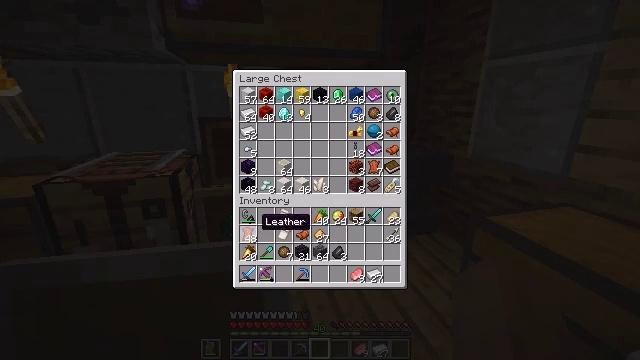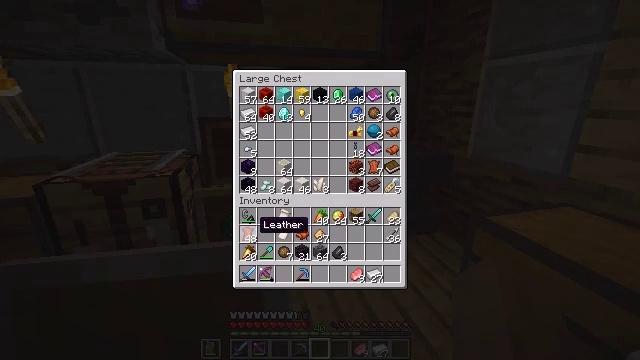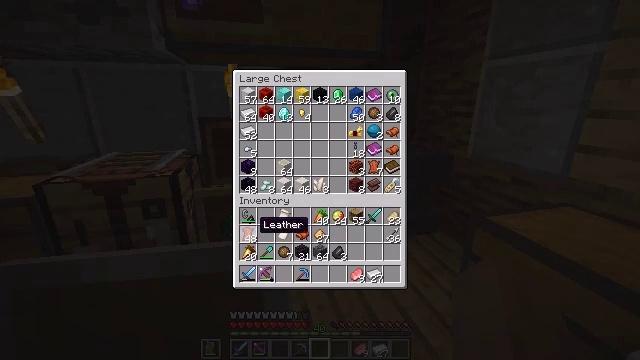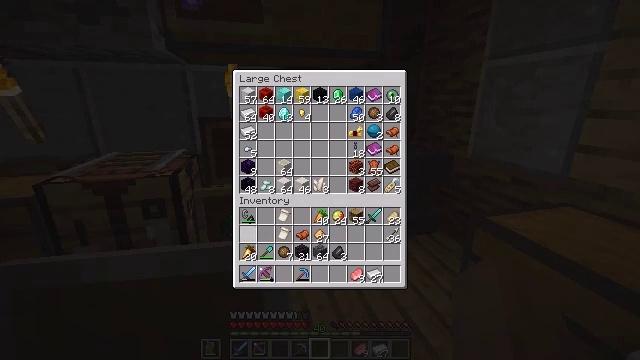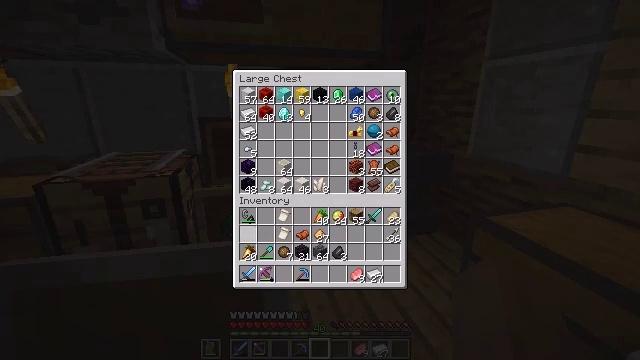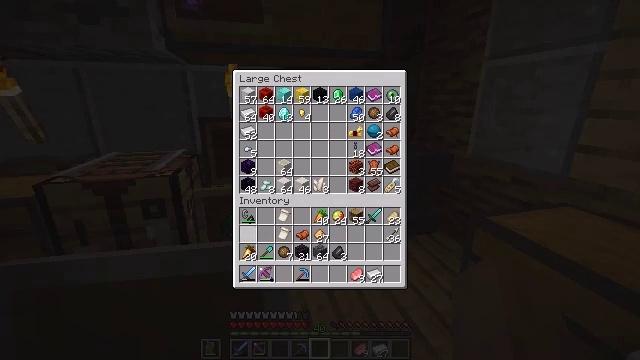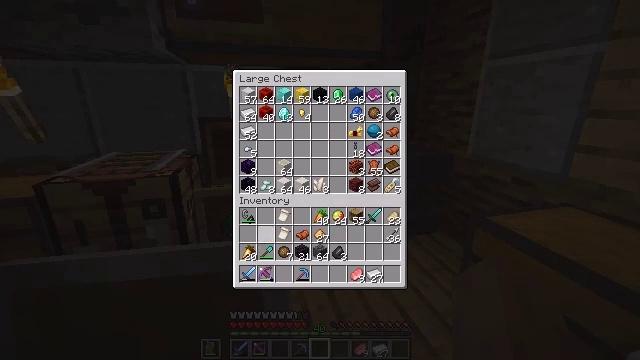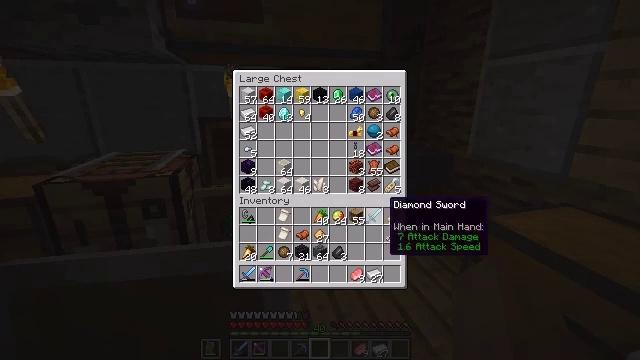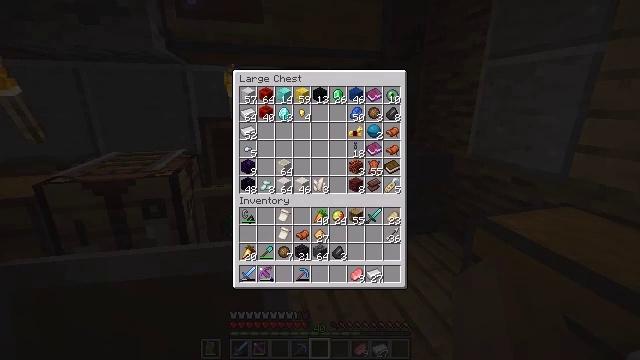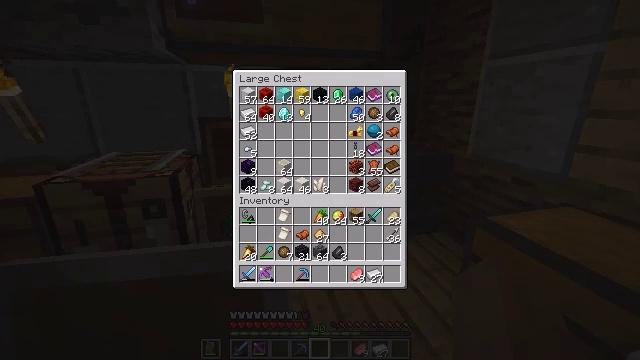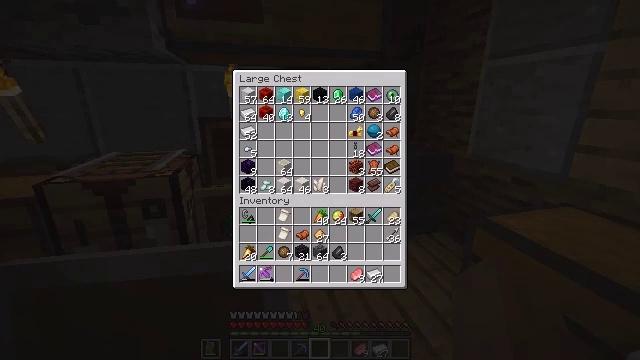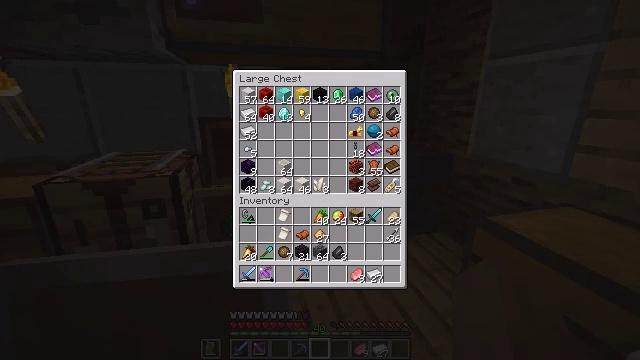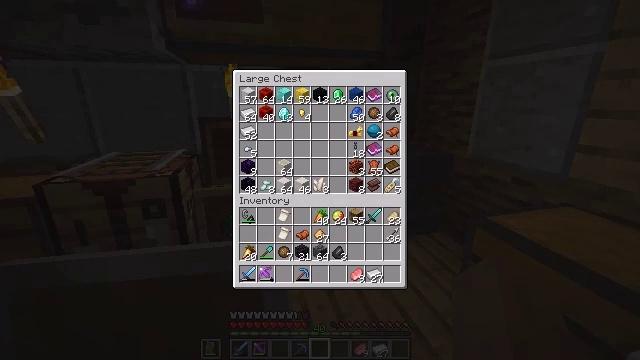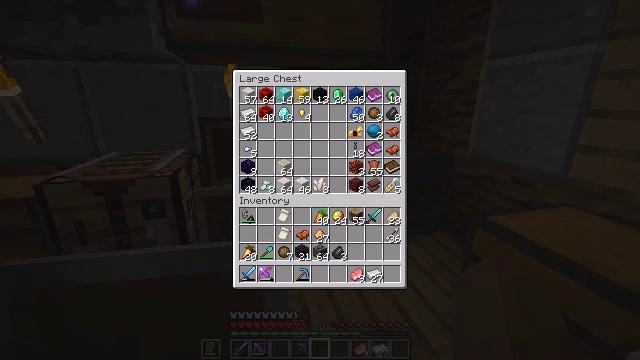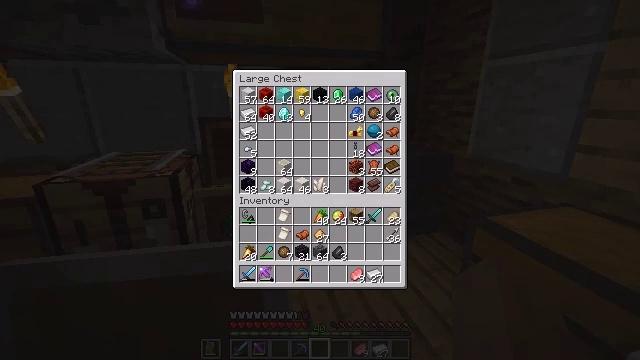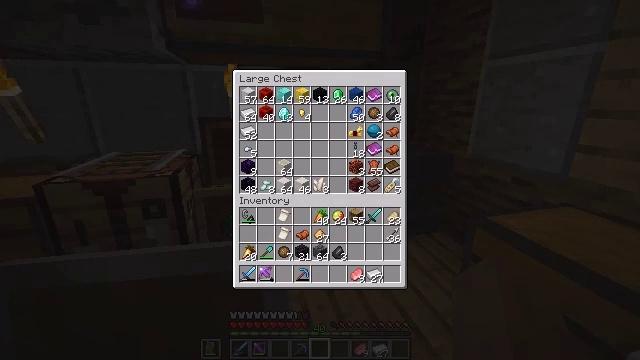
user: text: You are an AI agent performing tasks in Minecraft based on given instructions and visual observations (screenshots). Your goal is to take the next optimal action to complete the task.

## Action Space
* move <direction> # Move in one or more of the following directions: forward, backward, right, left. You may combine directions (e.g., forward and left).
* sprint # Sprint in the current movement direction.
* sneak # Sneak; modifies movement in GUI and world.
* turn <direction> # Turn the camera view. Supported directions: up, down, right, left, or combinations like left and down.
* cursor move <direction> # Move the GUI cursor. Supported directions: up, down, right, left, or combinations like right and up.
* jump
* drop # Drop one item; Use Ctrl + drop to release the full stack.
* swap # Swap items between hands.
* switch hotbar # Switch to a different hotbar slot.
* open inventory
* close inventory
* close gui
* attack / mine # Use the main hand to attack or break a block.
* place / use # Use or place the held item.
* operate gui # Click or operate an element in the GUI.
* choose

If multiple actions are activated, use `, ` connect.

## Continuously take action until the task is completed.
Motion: motion action
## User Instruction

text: Turn ancient debris into netherite scrap using a furnace.
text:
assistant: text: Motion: sneak
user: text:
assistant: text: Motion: sneak
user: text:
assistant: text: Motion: sneak, operate gui
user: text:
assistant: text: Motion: sneak, operate gui
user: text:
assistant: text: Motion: sneak
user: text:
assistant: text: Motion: sneak, cursor move right
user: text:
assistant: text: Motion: sneak, cursor move right and up
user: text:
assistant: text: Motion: sneak, cursor move right
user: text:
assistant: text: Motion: sneak
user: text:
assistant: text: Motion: sneak
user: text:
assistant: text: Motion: cursor move left
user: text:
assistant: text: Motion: cursor move down
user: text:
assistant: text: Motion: cursor move left
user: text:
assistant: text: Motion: no_op
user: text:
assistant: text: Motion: no_op
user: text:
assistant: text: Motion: no_op
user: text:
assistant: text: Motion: no_op
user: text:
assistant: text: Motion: cursor move left
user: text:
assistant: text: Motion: no_op
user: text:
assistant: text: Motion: no_op
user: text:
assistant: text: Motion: no_op
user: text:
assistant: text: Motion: no_op
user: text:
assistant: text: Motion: cursor move right
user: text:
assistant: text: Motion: no_op
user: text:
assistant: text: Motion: no_op
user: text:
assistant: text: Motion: no_op
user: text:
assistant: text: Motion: no_op
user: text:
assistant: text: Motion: no_op
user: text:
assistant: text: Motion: no_op
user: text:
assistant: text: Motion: no_op